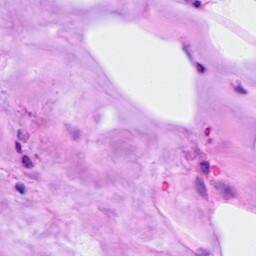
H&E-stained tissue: Breast